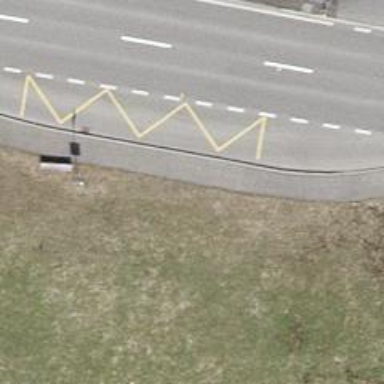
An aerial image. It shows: Bus stop with platform for public transport.